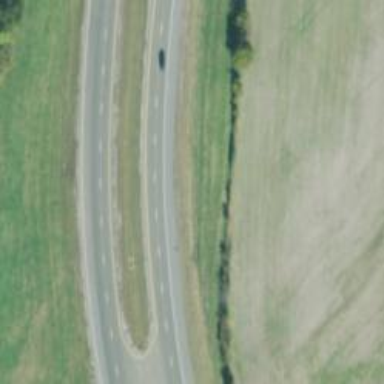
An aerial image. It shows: Trunk highway.